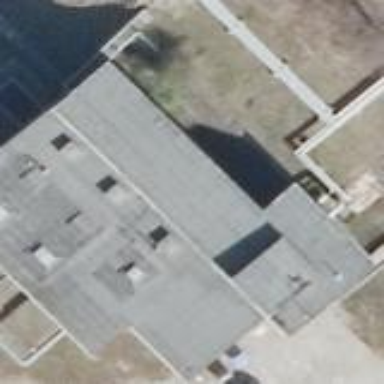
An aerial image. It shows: Industrial building.